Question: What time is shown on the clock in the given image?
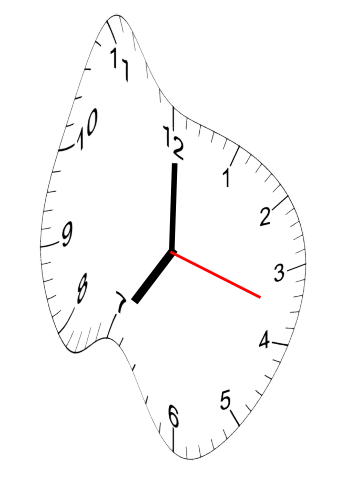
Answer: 07:00:18